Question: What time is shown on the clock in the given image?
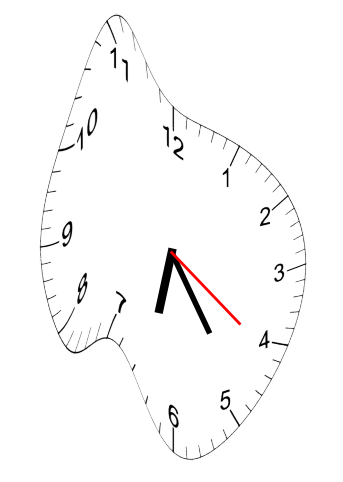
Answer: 06:24:21